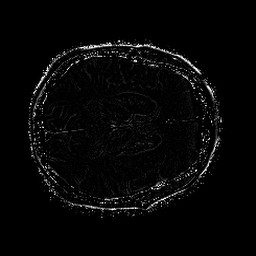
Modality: SWI
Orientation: axial
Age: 46
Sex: female
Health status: ill
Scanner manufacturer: philips
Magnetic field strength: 3 T
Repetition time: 0.031 s